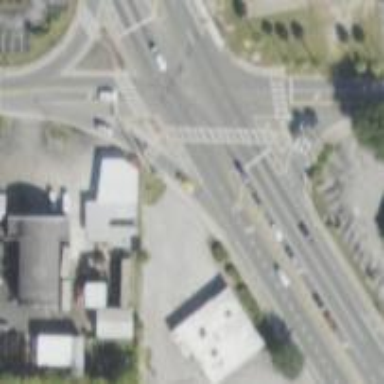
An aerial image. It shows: Uncontrolled crossing on the road.